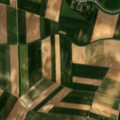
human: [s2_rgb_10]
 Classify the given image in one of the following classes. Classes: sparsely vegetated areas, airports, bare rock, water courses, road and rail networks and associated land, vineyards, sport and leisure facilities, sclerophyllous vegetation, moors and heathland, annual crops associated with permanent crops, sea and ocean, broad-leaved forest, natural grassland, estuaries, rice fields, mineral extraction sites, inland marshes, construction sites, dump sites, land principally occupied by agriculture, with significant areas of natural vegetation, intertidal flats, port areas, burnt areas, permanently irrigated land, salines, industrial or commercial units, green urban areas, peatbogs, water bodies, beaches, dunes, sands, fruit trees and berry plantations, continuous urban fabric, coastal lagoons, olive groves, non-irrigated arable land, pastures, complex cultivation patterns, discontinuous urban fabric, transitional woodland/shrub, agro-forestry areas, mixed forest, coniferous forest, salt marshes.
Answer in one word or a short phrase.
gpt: non-irrigated arable land, complex cultivation patterns, land principally occupied by agriculture, with significant areas of natural vegetation